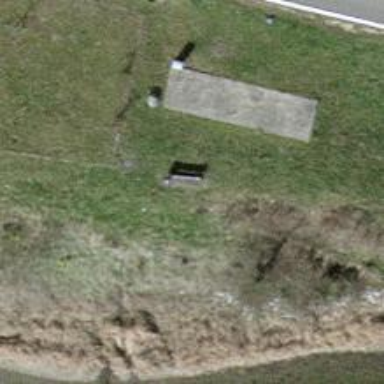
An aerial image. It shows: Brown bench in the vicinity.